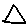
Label: triangle